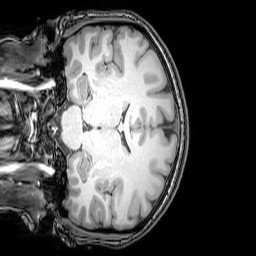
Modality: T1w
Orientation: coronal
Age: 25
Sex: female
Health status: healthy
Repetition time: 0.081 s
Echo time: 0.037 s